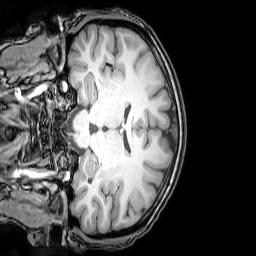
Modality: T1w
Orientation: coronal
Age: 23
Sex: female
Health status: healthy
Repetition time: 0.081 s
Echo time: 0.037 s